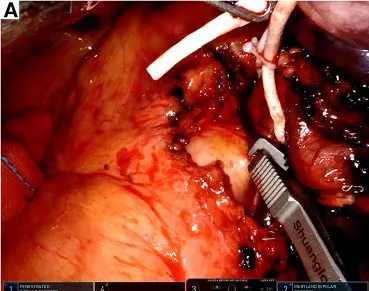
Intraoperative view. (A) Left main PA was blocked by a bulldog clamp.
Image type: medical_photograph (other_medical_photograph)